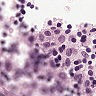
Metastatic tissue present: no